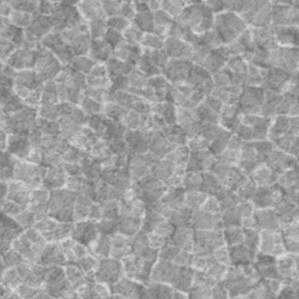
Label: frost